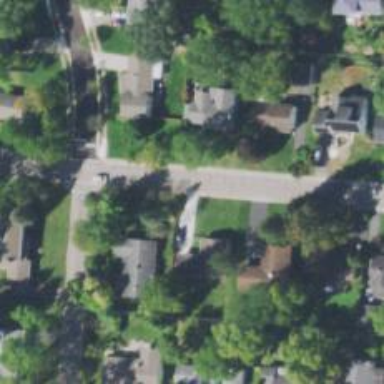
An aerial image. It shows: Residential driveway.